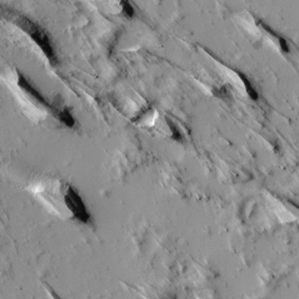
Label: non_frost